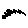
Label: zigzag